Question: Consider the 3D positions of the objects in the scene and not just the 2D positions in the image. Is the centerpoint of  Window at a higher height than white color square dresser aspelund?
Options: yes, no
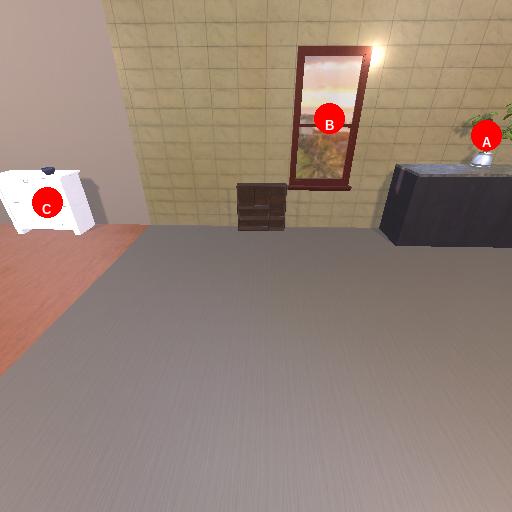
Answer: yes